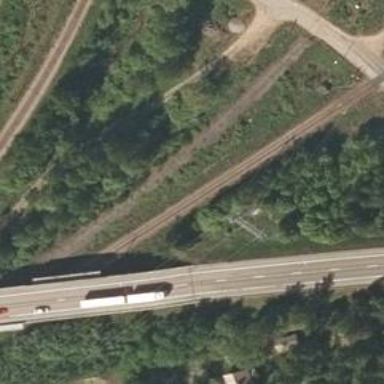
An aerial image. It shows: Railway with continuous electrified contact line.